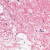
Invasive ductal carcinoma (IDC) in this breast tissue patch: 0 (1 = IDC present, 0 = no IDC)